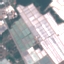
Land use / land cover class: Industrial